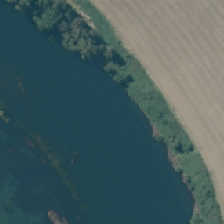
Land cover: herbaceous_freshwater_vege